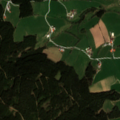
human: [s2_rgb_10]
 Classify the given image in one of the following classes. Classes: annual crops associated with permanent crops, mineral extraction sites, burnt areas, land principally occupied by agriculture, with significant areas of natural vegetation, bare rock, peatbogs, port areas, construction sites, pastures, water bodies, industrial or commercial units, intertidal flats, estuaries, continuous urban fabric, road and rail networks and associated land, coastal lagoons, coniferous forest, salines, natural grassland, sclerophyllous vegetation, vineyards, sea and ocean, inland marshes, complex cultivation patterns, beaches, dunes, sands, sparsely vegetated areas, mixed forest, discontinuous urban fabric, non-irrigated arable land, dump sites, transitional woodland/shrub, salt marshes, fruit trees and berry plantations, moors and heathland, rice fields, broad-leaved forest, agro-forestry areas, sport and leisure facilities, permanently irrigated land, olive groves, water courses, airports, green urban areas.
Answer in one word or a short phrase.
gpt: complex cultivation patterns, coniferous forest